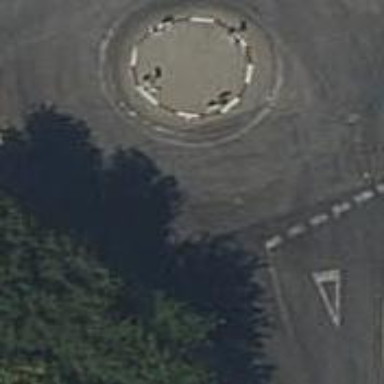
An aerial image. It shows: Roundabout on residential road.